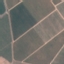
Label: PermanentCrop